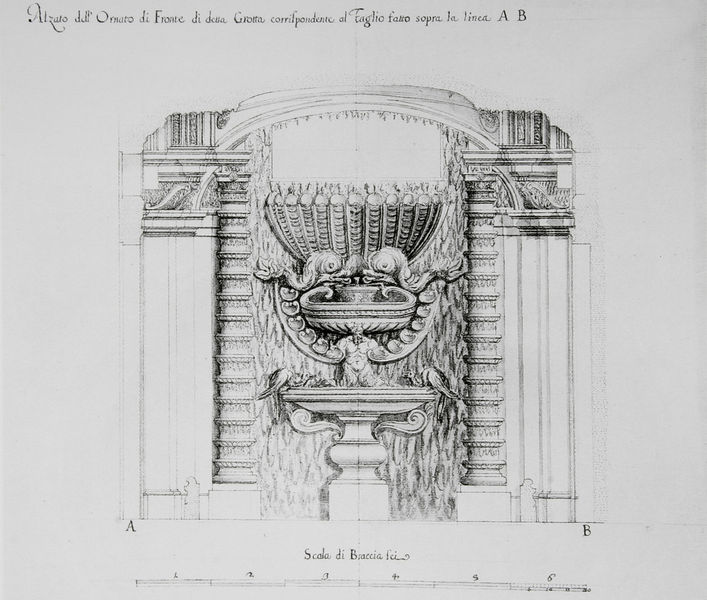
Titel: Ansicht des Nymphaeums im Mezzanin des Palazzo Pitti, Florenz
Standort: Wien
Institution: Graphische Sammlung Albertina
Schlagwörter: akt, blätter, mann, vogel, wasser, weiß, grau, pfeiler, schmuck, schwarz, skizze, säule, säulen, zeichnung, gebäude, tiere, ornament, trinken, wand, architektur, barock, schale, schüssel, sockel, stein, vögel, kelch, renaissance, brunnen, rund, garten, ranken, skulptur, springbrunnen, vase, schrift, bogen, italien, studie, mauer, grafik, graphik, rundbogen, treppe, detail, symmetrie, inschrift, dekor, floral, ornamente, verzierung, balken, nische, kolonnen, antike, becken, druck, schraffur, radierung, stich, scharz, schwarzweiß, text, buchstaben, beschriftung, bleistift, pfau, entwurf, rom, kapitell, skulpturen, voluten, spatz, faun, mittelalter, grotte, kanneluren, tränke, plan, fontäne, muschel, museum, basis, korbbogen, kupferstich, gravure, herkules, wasserbecken, brunne, verzierungen, fische, aufsatz, massstab, aufriss, waschbecken, skitte, architecture, esquisse, corniche, dessin, masstab, maße, taufbecken, italienisch, église, architekturelement, colonnade, spatzen, phönix, spat, neptun, retable, opulent, säuke, vägel, grotta, scuola, scola di braccia, scala, trevi, abside, b, a, acrchitektur, scola, baccia, ornato, handschift, epcohe, moulure, préparatoire, scala die braccia, italiensch, braccia, brunnekn